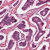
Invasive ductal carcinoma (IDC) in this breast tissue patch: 1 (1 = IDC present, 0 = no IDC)